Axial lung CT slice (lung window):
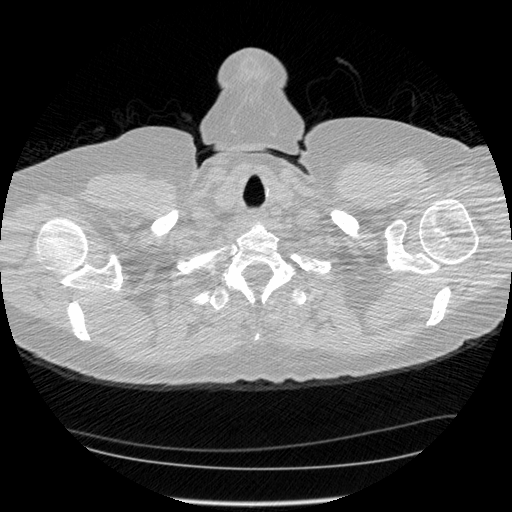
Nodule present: no